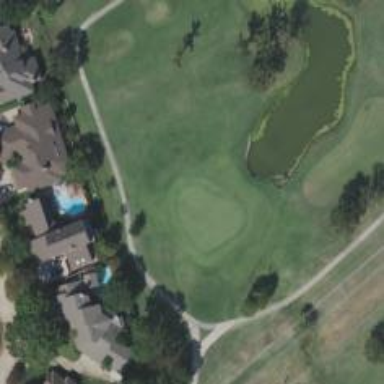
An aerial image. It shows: Golf hole.